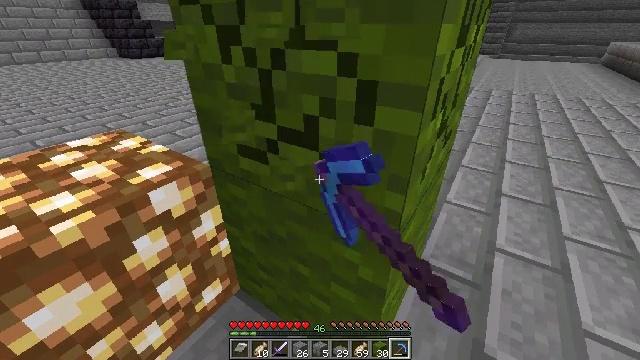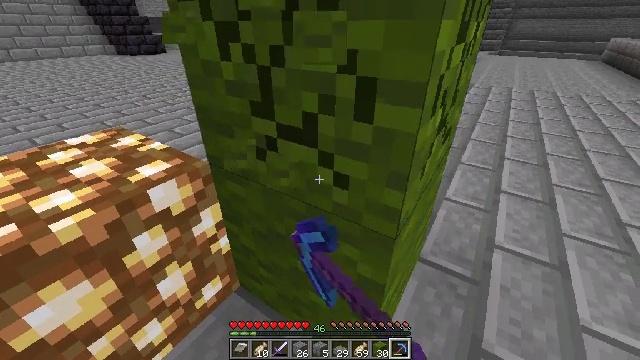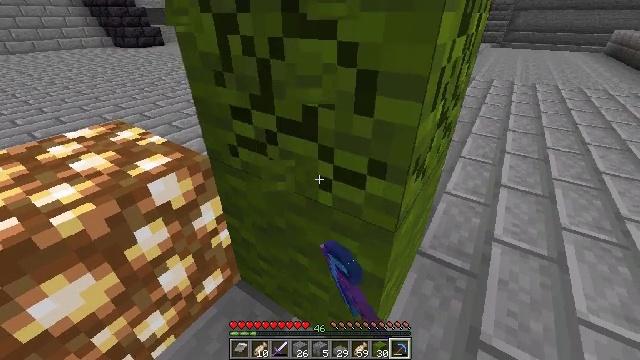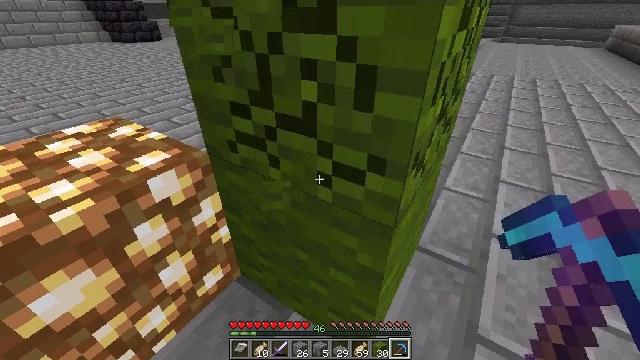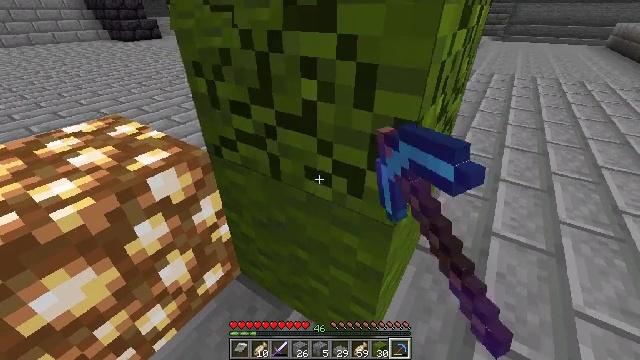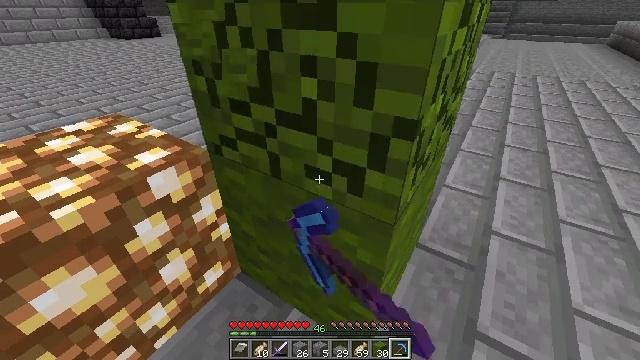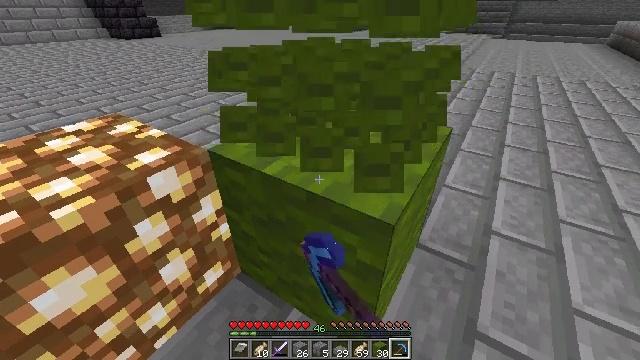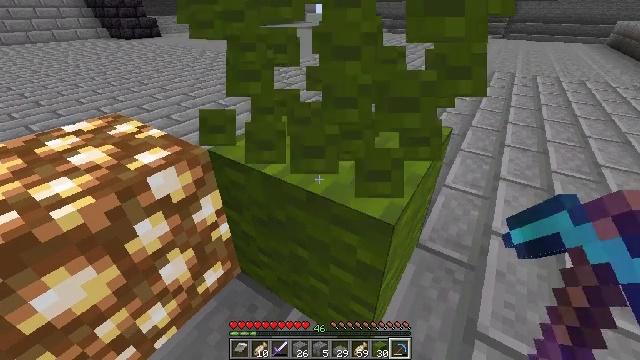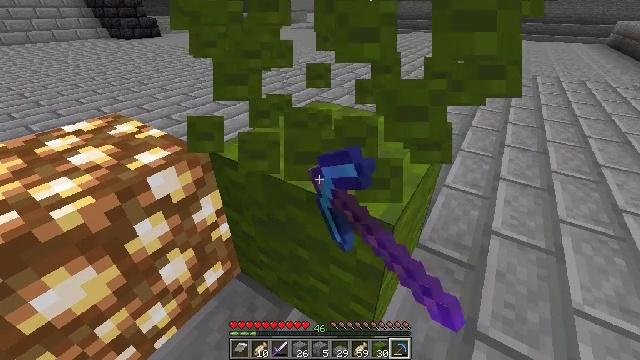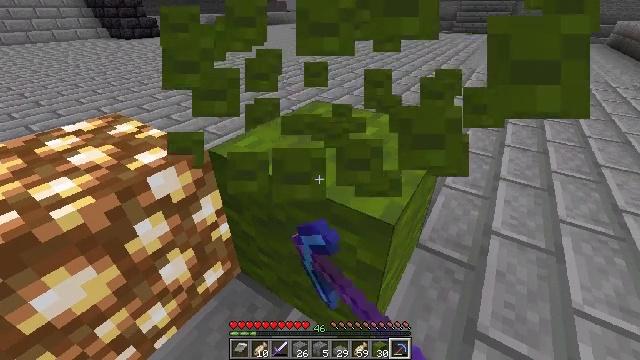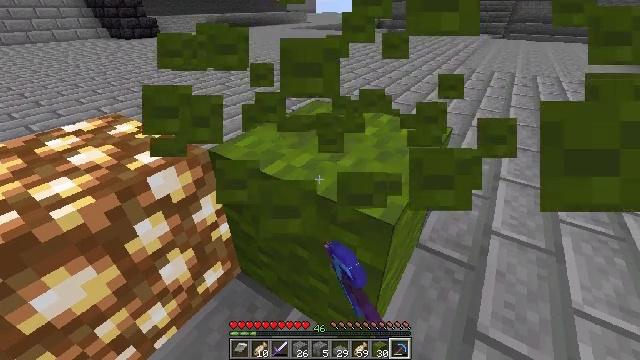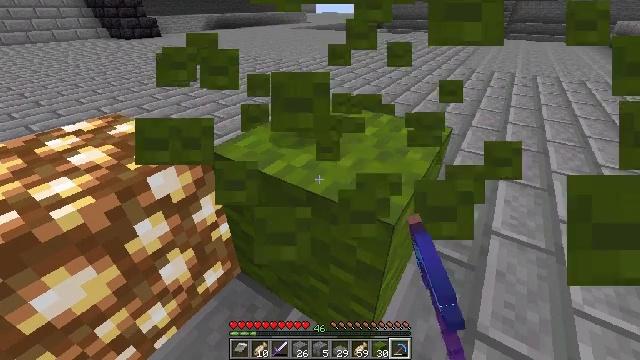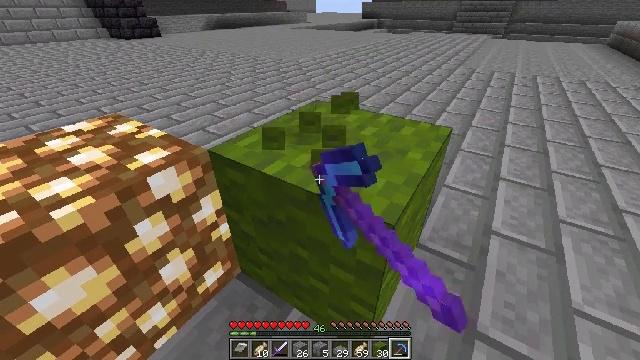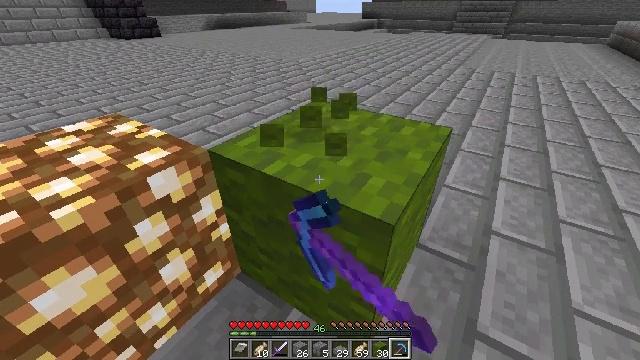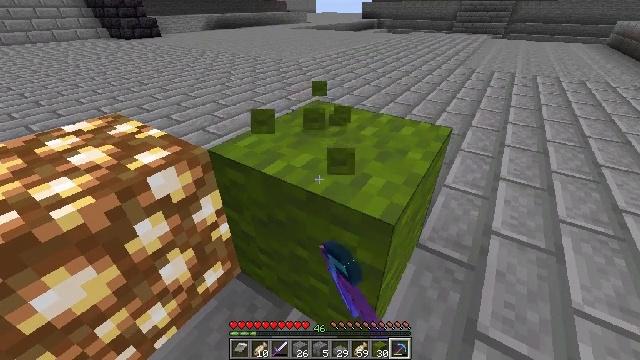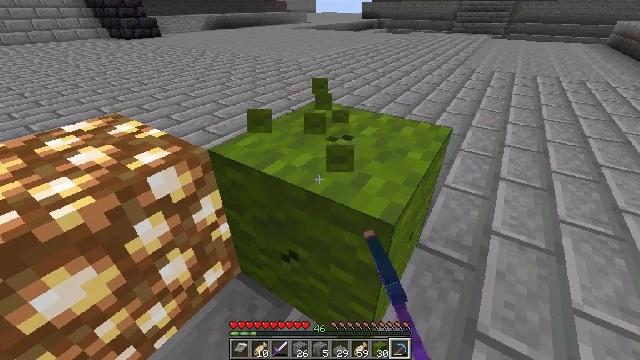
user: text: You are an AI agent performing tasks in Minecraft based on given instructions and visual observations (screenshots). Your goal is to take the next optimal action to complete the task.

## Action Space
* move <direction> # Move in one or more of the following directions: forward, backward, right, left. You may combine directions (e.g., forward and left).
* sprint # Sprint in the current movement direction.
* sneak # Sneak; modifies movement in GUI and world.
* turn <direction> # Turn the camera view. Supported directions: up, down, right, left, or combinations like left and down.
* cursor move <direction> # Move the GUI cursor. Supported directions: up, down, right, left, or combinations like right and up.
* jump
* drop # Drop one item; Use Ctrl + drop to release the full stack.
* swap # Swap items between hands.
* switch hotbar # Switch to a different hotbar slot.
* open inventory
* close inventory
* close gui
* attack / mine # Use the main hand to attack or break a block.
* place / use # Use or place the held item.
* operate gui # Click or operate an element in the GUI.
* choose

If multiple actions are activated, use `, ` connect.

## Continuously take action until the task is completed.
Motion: motion action
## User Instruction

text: Mine the green wool block.
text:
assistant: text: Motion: attack / mine
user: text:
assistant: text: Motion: turn down, attack / mine
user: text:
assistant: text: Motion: attack / mine
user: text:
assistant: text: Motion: attack / mine
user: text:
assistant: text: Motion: attack / mine
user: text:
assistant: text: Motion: attack / mine
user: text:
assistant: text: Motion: attack / mine
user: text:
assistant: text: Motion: attack / mine
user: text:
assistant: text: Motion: attack / mine
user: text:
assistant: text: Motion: attack / mine
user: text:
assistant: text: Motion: attack / mine
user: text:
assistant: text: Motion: attack / mine
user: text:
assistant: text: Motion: attack / mine
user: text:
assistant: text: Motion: attack / mine
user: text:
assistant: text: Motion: attack / mine
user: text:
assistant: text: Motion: attack / mine
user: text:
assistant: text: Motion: attack / mine
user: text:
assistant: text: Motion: attack / mine
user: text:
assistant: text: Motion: attack / mine
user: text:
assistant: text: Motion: attack / mine
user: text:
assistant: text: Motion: attack / mine
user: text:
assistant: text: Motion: attack / mine
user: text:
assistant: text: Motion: attack / mine
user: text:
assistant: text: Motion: attack / mine
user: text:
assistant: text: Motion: attack / mine
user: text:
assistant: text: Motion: attack / mine
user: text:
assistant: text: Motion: attack / mine
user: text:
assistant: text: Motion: attack / mine
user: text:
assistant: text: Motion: attack / mine
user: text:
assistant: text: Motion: attack / mine